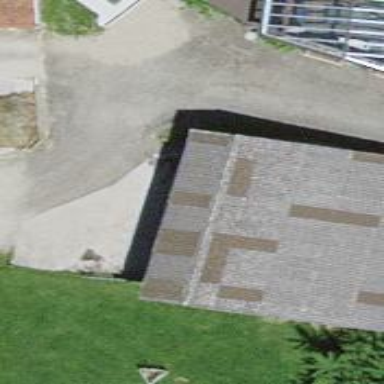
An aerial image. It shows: Barn.